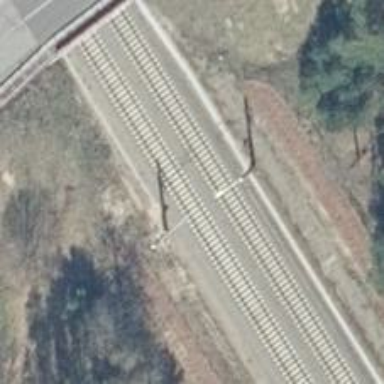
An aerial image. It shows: Railway milestone with catenary mast.